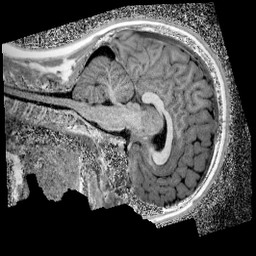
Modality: UNIT1_denoised
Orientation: sagittal
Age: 11
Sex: male
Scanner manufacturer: siemens
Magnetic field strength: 3 T
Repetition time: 4 s
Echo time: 0.00299 s